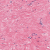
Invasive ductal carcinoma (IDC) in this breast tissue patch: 0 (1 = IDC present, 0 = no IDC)